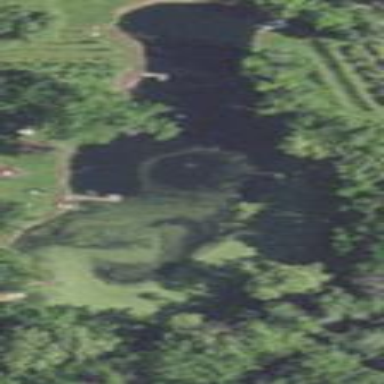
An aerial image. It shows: Pond with natural water.